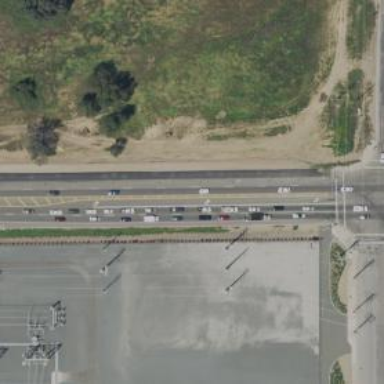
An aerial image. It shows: Asphalt road designated as trunk highway.